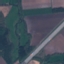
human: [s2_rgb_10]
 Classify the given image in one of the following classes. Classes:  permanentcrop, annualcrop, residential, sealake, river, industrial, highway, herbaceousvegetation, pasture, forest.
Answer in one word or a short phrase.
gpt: Highway